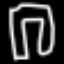
Label: pants